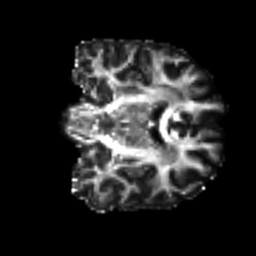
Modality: FA
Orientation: coronal
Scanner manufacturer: siemens
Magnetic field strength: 3 T
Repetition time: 9.6 s
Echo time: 0.077 s